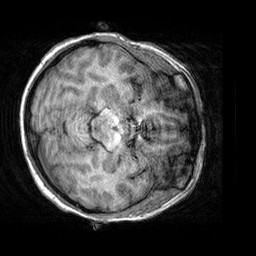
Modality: T1w
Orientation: axial
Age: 41
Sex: female
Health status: healthy
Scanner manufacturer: siemens
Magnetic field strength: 3 T
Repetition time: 2.3 s
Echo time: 0.00303 s